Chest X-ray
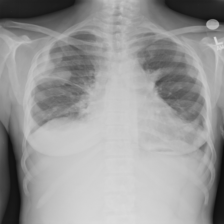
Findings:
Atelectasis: negative
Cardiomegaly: negative
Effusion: positive
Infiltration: negative
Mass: negative
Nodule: negative
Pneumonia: negative
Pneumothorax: negative
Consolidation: negative
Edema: negative
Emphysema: negative
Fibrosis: negative
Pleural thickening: negative
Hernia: negative